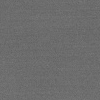
Atmospheric dust classification: dusty